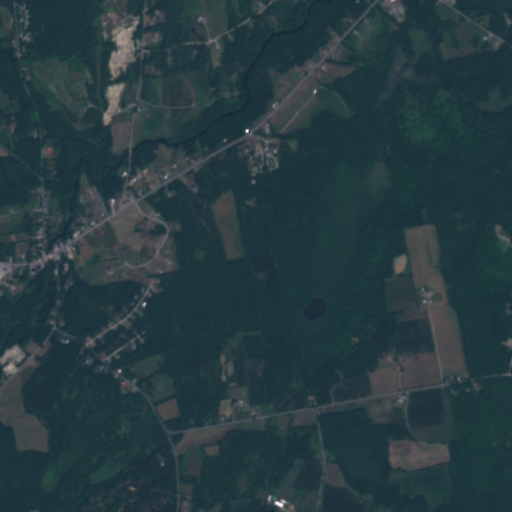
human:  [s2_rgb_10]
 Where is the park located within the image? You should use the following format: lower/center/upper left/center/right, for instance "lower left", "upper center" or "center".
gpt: The park is located in the lower left of the image.
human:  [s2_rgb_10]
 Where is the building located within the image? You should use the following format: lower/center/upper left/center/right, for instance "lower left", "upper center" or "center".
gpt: The building is located in the upper left of the image.
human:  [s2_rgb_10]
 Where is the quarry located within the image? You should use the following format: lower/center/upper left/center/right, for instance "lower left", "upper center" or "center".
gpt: There is no quarry in the image.